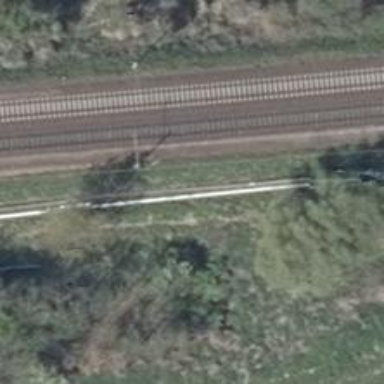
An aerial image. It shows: Railway milestone with catenary mast.